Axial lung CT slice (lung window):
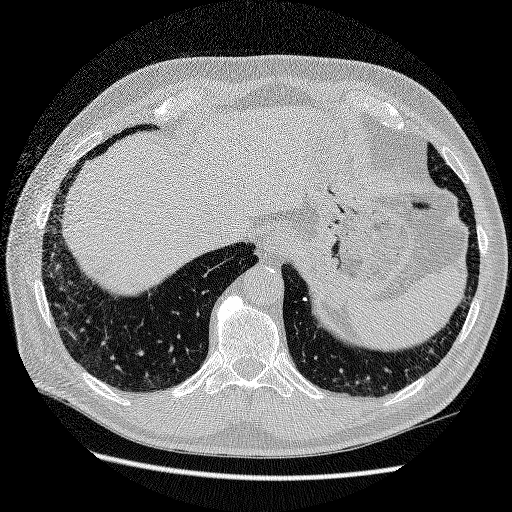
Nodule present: no